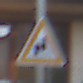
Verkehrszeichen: DoppelkurveRechts
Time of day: SunriseSunset
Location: Outdoor (Urban)
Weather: Clear
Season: NotSpecified
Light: Natural